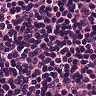
Metastatic tissue present: yes